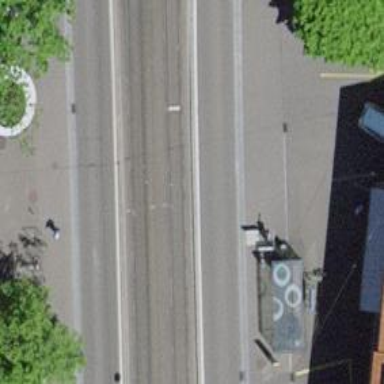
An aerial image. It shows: Tram stop with public transport stop position.